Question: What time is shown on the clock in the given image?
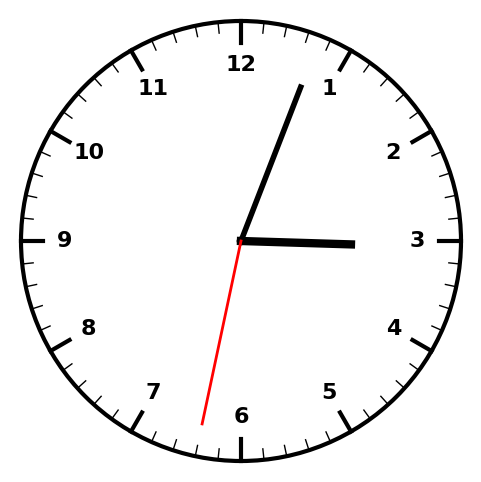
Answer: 03:03:32